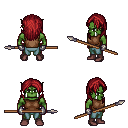
a pixel art fantasy rpg character, male body template, orc, green skin, brown sleeveless shirt, teal pants, brunette long hairstyle, metal gloves, maroon shoes, spear, four views (front, back, left, right), 2x2 character sprite sheet, small pixel art, hard edges, no anti-aliasing